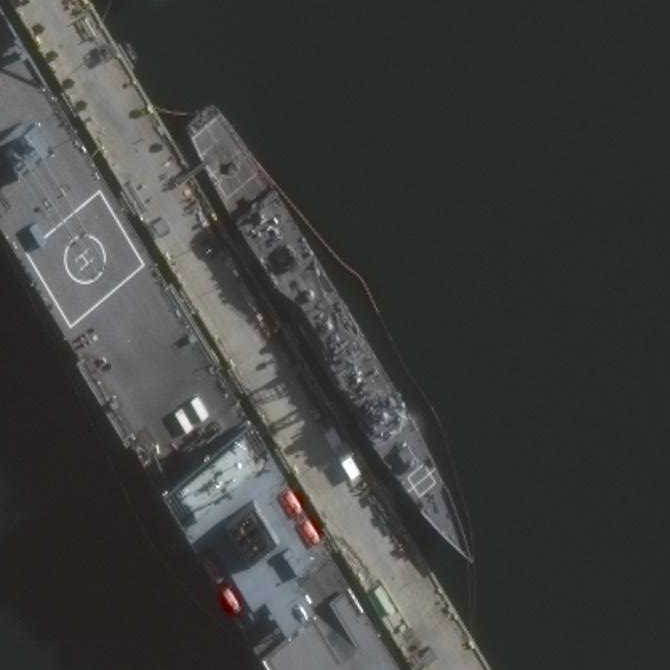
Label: Ticonderoga-class_cruiser